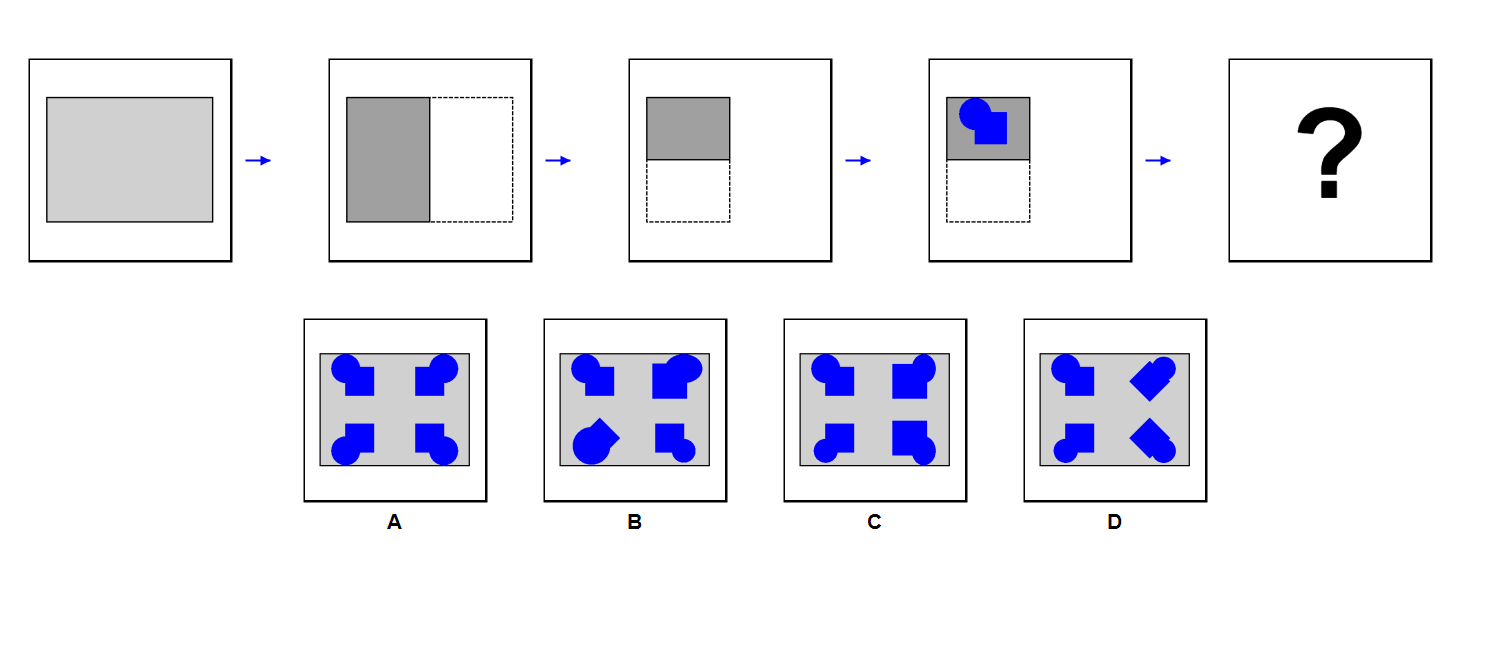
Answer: A